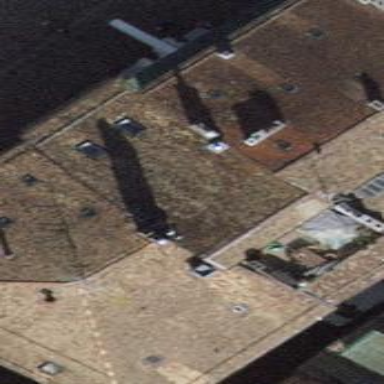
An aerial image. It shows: Apartments building with gabled roof made of roof tiles. The roof orientation is across.